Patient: sex F, age 46
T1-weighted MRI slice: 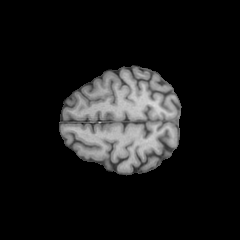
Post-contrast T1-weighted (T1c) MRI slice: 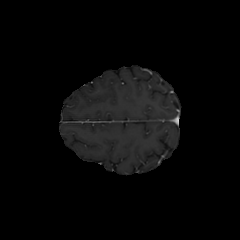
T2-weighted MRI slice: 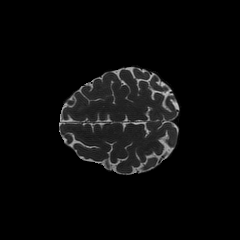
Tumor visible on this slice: no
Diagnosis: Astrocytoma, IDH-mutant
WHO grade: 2